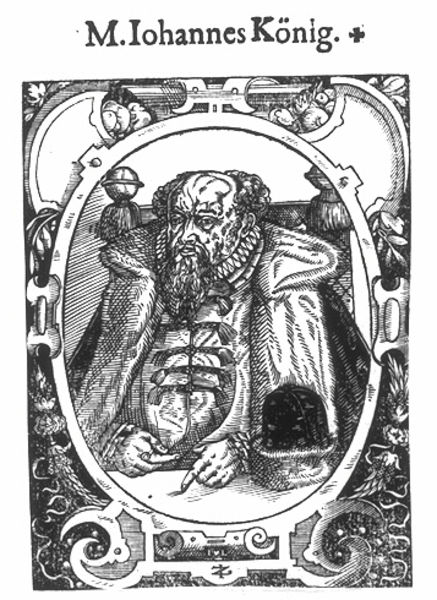
Titel: Bildnis des Johannes König
Künstler: Jakob Lederlein
Institution: (Seriendruck)
Schlagwörter: blätter, hand, mann, schatten, umhang, weiß, sitzen, brust, fenster, finger, frisur, geste, grau, haar, hut, licht, mund, nase, profil, schwarz, stirn, stuhl, tisch, zeichnung, blick, zaun, ornament, alt, bart, kappe, mütze, augen, falten, geschichte, gesicht, hermelin, johannes, kragen, mensch, pelz, rahmen, vollbart, bildnis, halskrause, herr, hände, portrait, porträt, rückenlehne, haare, mantel, krone, renaissance, oval, ranken, holzschnitt, schrift, papier, rahmung, lehne, fassade, fassaden, spiegelbild, furchen, hang, mauer, grafik, graphik, könig, thron, white, black, bordüre, zeigefinger, glatze, floral, knöpfe, ring, fingerring, medaillon, kuppeln, scheiben, druck, schraffur, schwarz weiß, radierung, stich, überschrift, herrscher, kranz, lorbeer, krause, fürst, bildniss, stift, halbglatze, kaputt, gestus, pelzkragen, efeu, runzeln, voluten, briefmarke, manierismus, wams, baroque, troddeln, pelzkappe, kupferstich, globus, klassik, stockwerke, komisch, schließe, spielkarte, tonsur, verzerrt, pelzbesatz, kopernikus, seriendruck, reichsapfel, rollwerk, gehirn, makaber, beschlagwerk, narben, straffierung, barock, stich grafik, lorber, iohannes, weltlicher, m, m. johannes könig, wise, johannes könig, scientist, m iohannes könig, iohannes könig